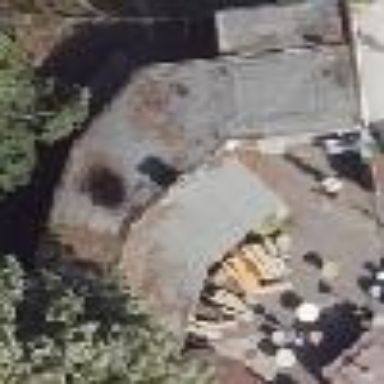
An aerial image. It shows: Kiosk building.